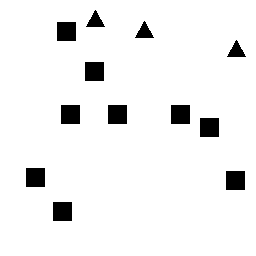
Squares: 9
Triangles: 3
Stars: 0
Total shapes: 12